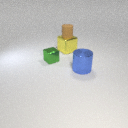
large blue metal cylinder to the right of large yellow metal cube